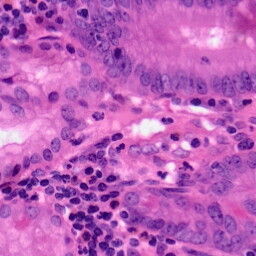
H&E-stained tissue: Pancreatic